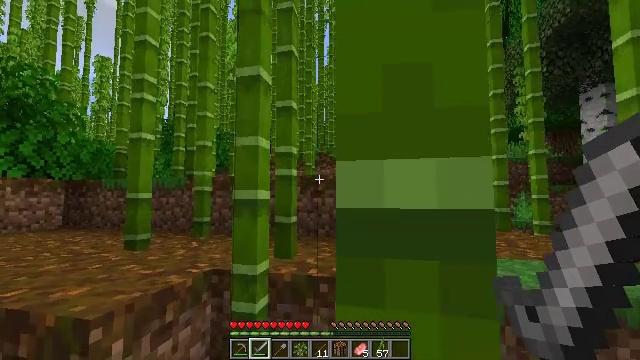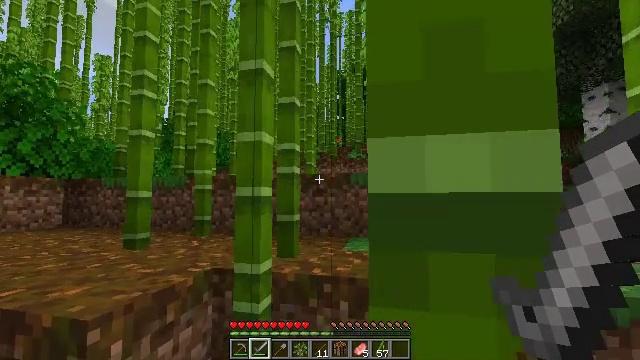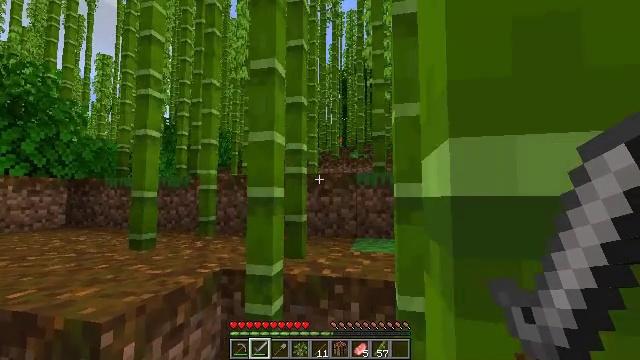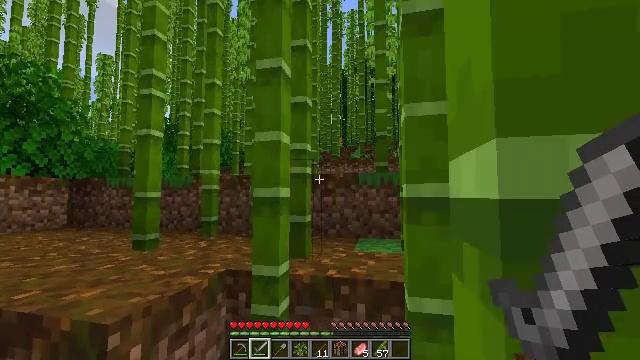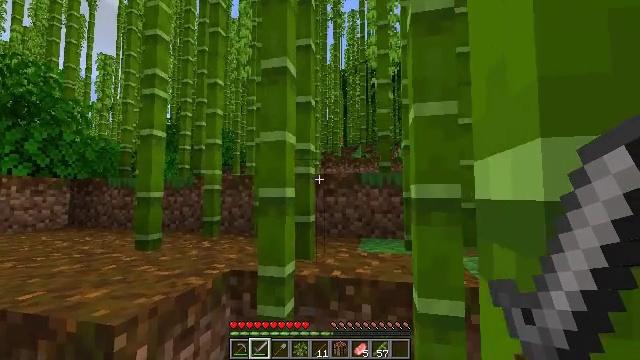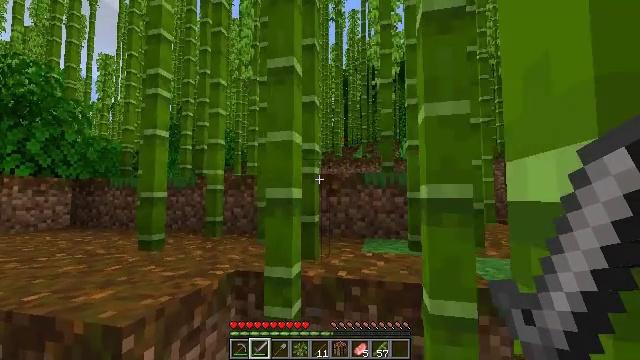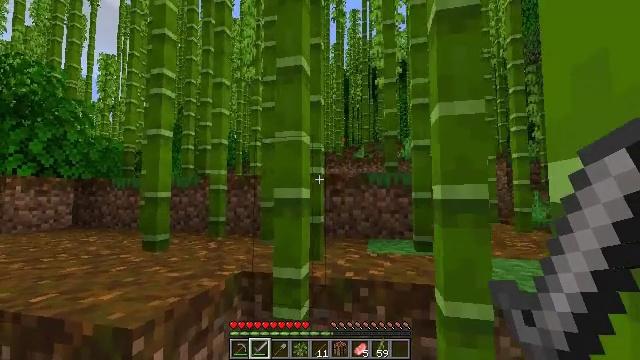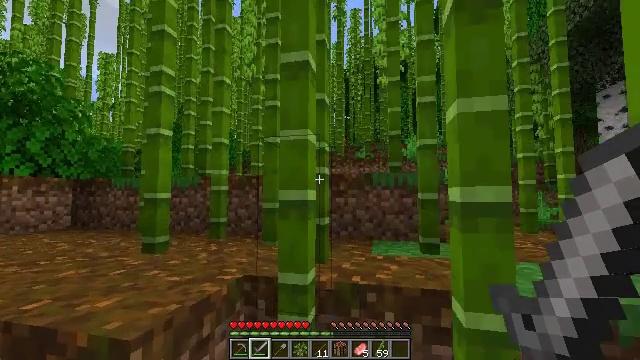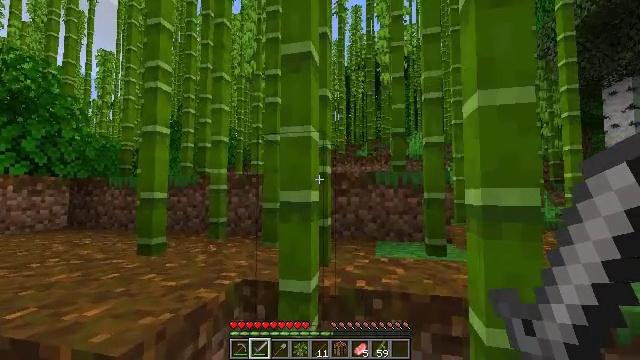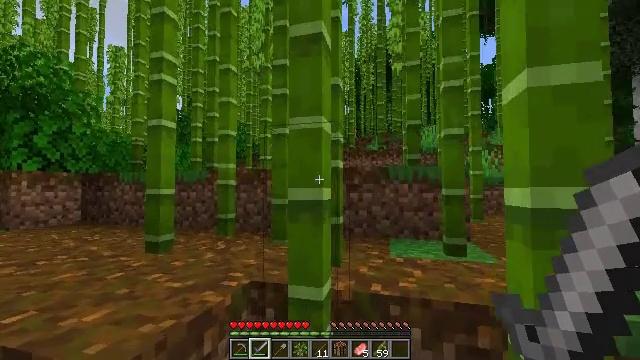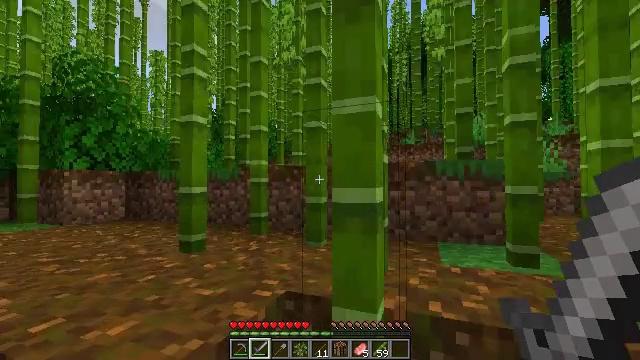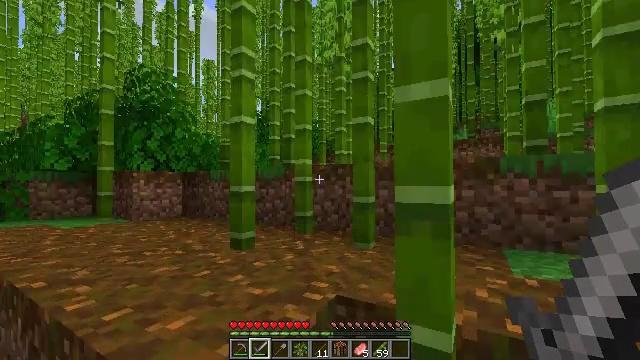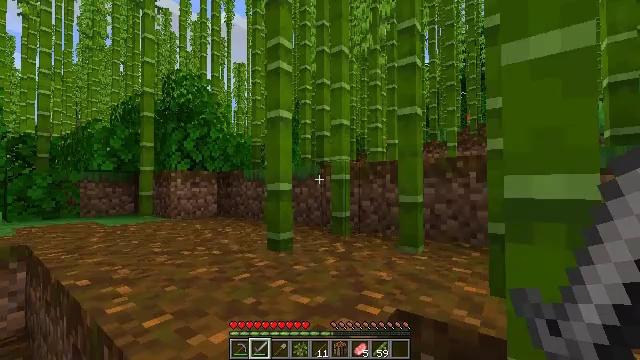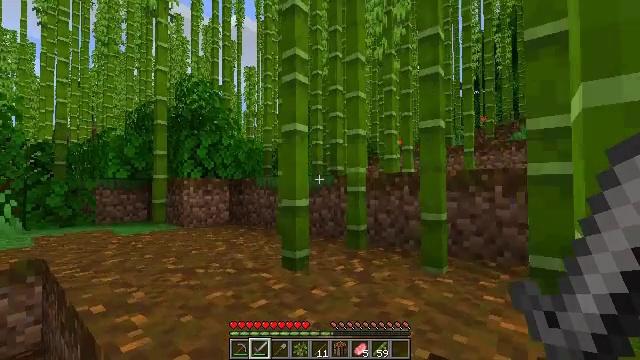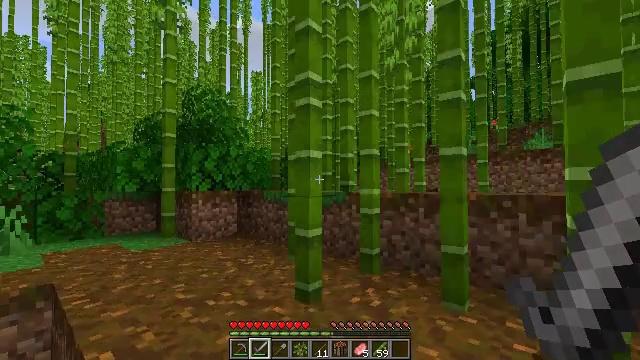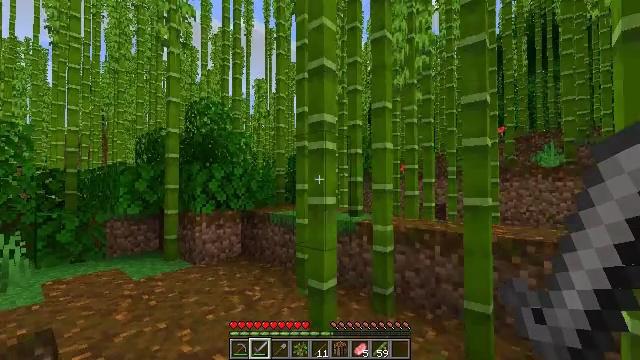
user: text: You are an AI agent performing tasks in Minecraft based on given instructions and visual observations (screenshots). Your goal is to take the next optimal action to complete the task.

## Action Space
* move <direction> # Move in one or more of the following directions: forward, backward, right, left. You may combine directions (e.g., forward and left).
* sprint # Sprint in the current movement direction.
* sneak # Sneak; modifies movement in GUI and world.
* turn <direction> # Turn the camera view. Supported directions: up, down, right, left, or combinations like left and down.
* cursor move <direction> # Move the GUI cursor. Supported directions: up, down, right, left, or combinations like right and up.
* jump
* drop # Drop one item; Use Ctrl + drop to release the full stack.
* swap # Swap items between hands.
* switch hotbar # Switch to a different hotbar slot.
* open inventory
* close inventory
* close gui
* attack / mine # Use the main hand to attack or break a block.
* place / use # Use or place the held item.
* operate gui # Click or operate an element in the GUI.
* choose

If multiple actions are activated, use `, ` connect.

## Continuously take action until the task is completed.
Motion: motion action
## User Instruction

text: Dig into the ground to collect podzol.
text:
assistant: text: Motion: move forward
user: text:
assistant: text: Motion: move forward
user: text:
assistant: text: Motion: move forward
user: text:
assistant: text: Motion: move forward
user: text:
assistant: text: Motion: move forward
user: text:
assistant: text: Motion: move forward
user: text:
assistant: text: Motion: move forward
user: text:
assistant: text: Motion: move forward
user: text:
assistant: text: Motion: move forward, turn left and down
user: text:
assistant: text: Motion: move forward and move left, turn left
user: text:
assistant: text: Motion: move forward and move left, turn left
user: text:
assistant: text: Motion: move forward and move left, turn left
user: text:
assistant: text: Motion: move forward and move left, turn left, jump
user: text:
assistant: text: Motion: move forward and move left, turn left, jump
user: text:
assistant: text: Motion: move forward, jump
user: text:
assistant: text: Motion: move forward, jump
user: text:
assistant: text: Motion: move forward, jump
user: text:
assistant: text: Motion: move forward
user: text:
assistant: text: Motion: move forward
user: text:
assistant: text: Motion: move forward
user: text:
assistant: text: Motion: move forward
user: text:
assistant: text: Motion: move forward and move left, turn right and down
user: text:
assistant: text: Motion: move forward and move left, turn right
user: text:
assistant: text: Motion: move forward and move left, turn right
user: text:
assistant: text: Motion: move forward and move left, turn right
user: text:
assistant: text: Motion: move forward and move left, turn right
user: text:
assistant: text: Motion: move forward and move left, turn right
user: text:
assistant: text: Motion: move forward and move left, turn right
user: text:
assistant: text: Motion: move forward and move left, turn right
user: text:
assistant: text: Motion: move forward and move left, turn right